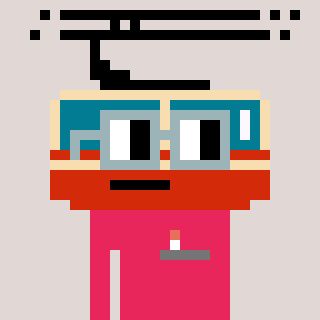
a pixel art character with square dark gray glasses, a tram wagon-shaped head and a redpinkish-colored body on a warm background